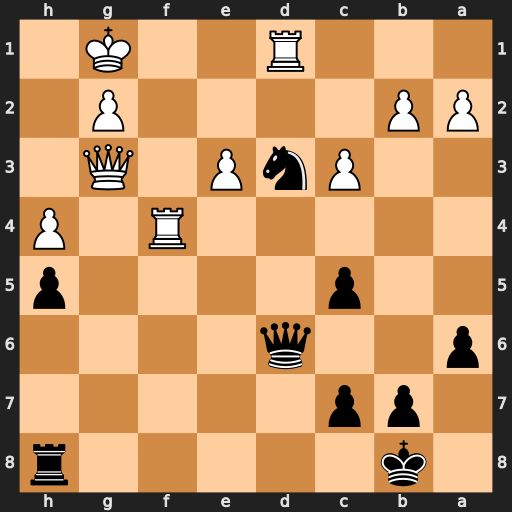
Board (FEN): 1k5r/1pp5/p2q4/2p4p/5R1P/2PnP1Q1/PP4P1/3R2K1
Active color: b
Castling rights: -
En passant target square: -
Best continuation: Nxf4 Rxd6 Ne2+ Kf2 Nxg3